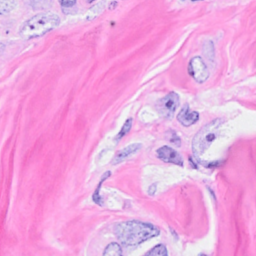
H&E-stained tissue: Breast